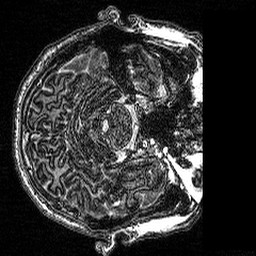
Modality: MP2RAGE
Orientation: axial
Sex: male
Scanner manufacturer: siemens
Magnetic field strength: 3 T
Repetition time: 5 s
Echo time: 0.00292 s